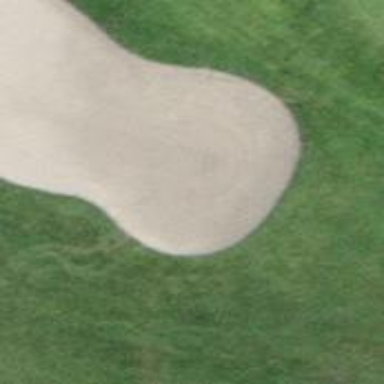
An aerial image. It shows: Golf bunker filled with natural sand.